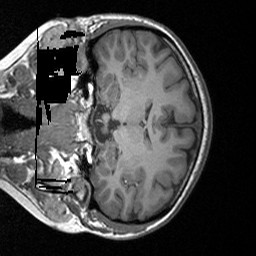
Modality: T1w
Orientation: coronal
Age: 20
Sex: female
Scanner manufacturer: siemens
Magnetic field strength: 3 T
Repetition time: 1.64 s
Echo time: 0.00234 s